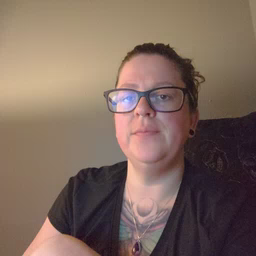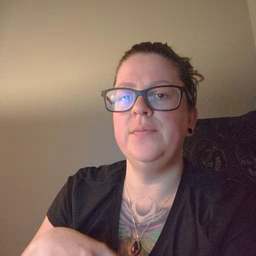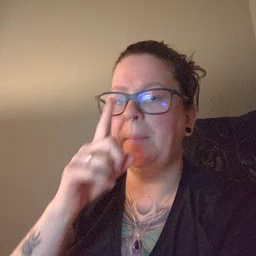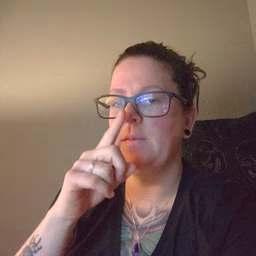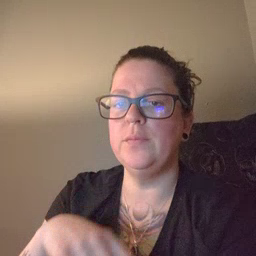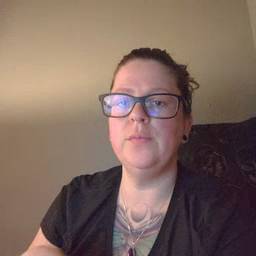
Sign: mouse